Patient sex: M
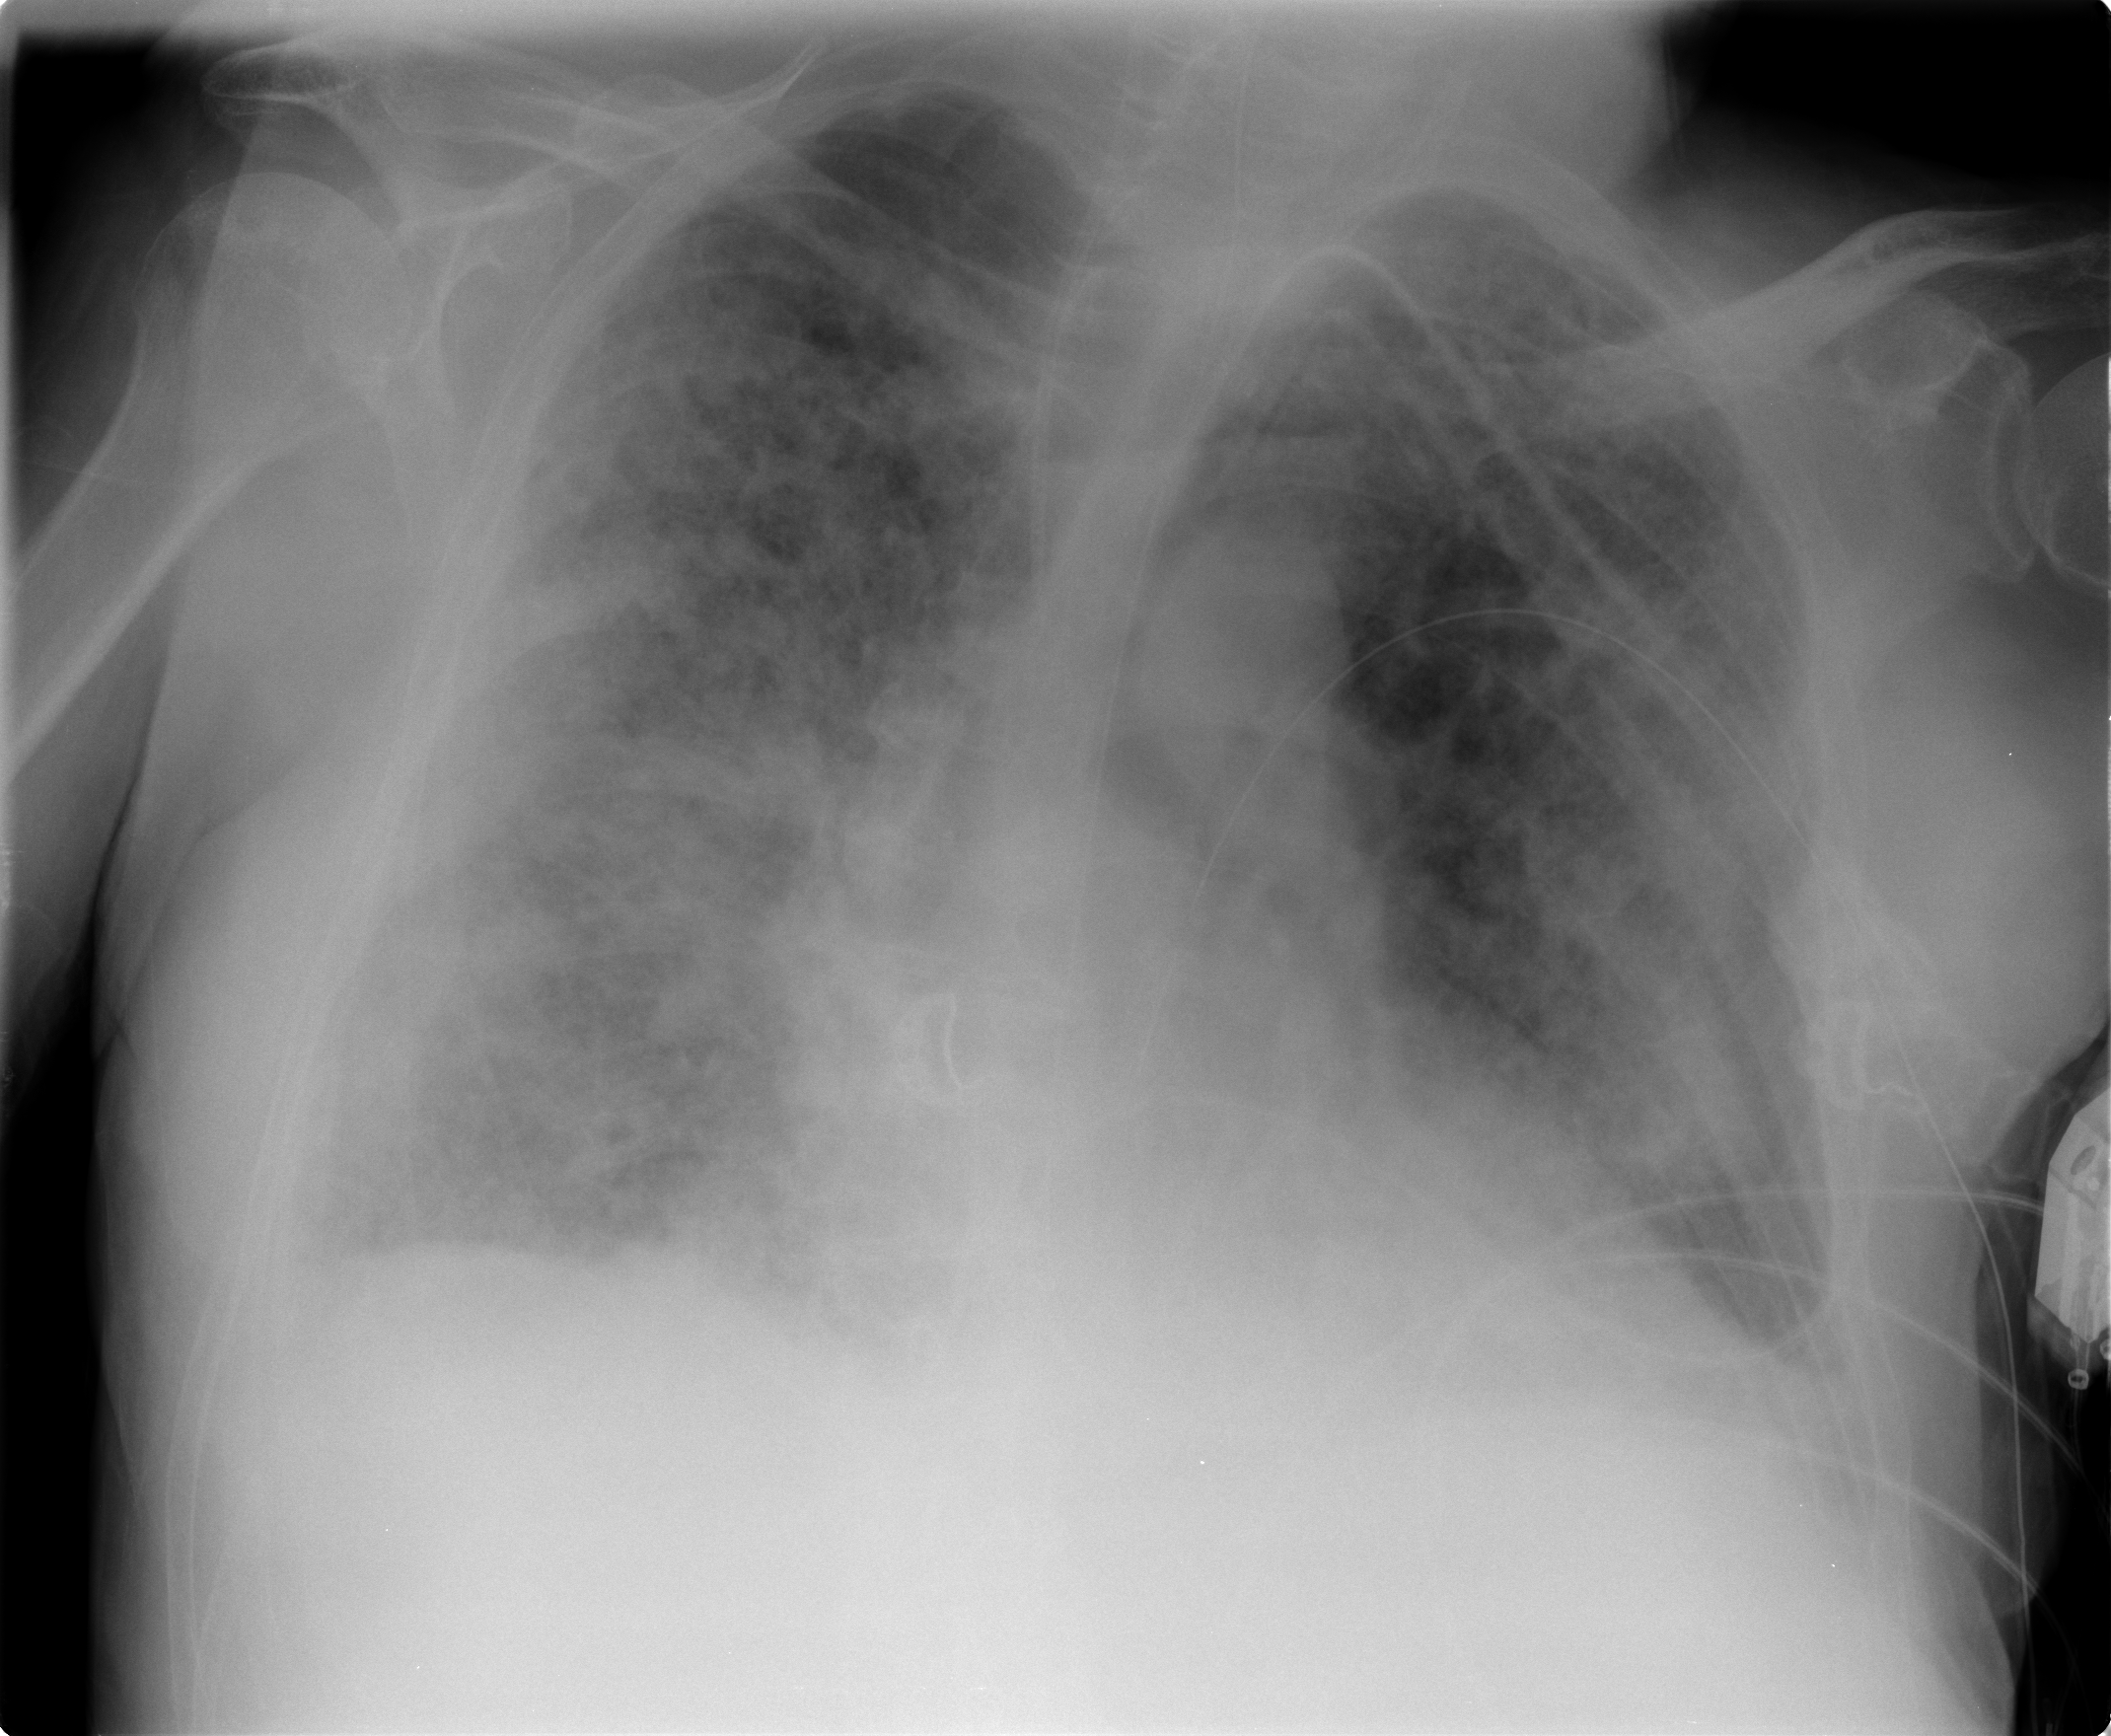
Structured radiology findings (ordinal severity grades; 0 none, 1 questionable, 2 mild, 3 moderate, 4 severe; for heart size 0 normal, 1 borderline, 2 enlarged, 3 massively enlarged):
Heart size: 0
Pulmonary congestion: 1
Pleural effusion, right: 2
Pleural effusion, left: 2
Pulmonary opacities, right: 3
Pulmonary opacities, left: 3
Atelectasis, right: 3
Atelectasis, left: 3